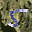
Label: 5